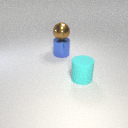
large cyan rubber cylinder in front of large blue metal cylinder